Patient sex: M
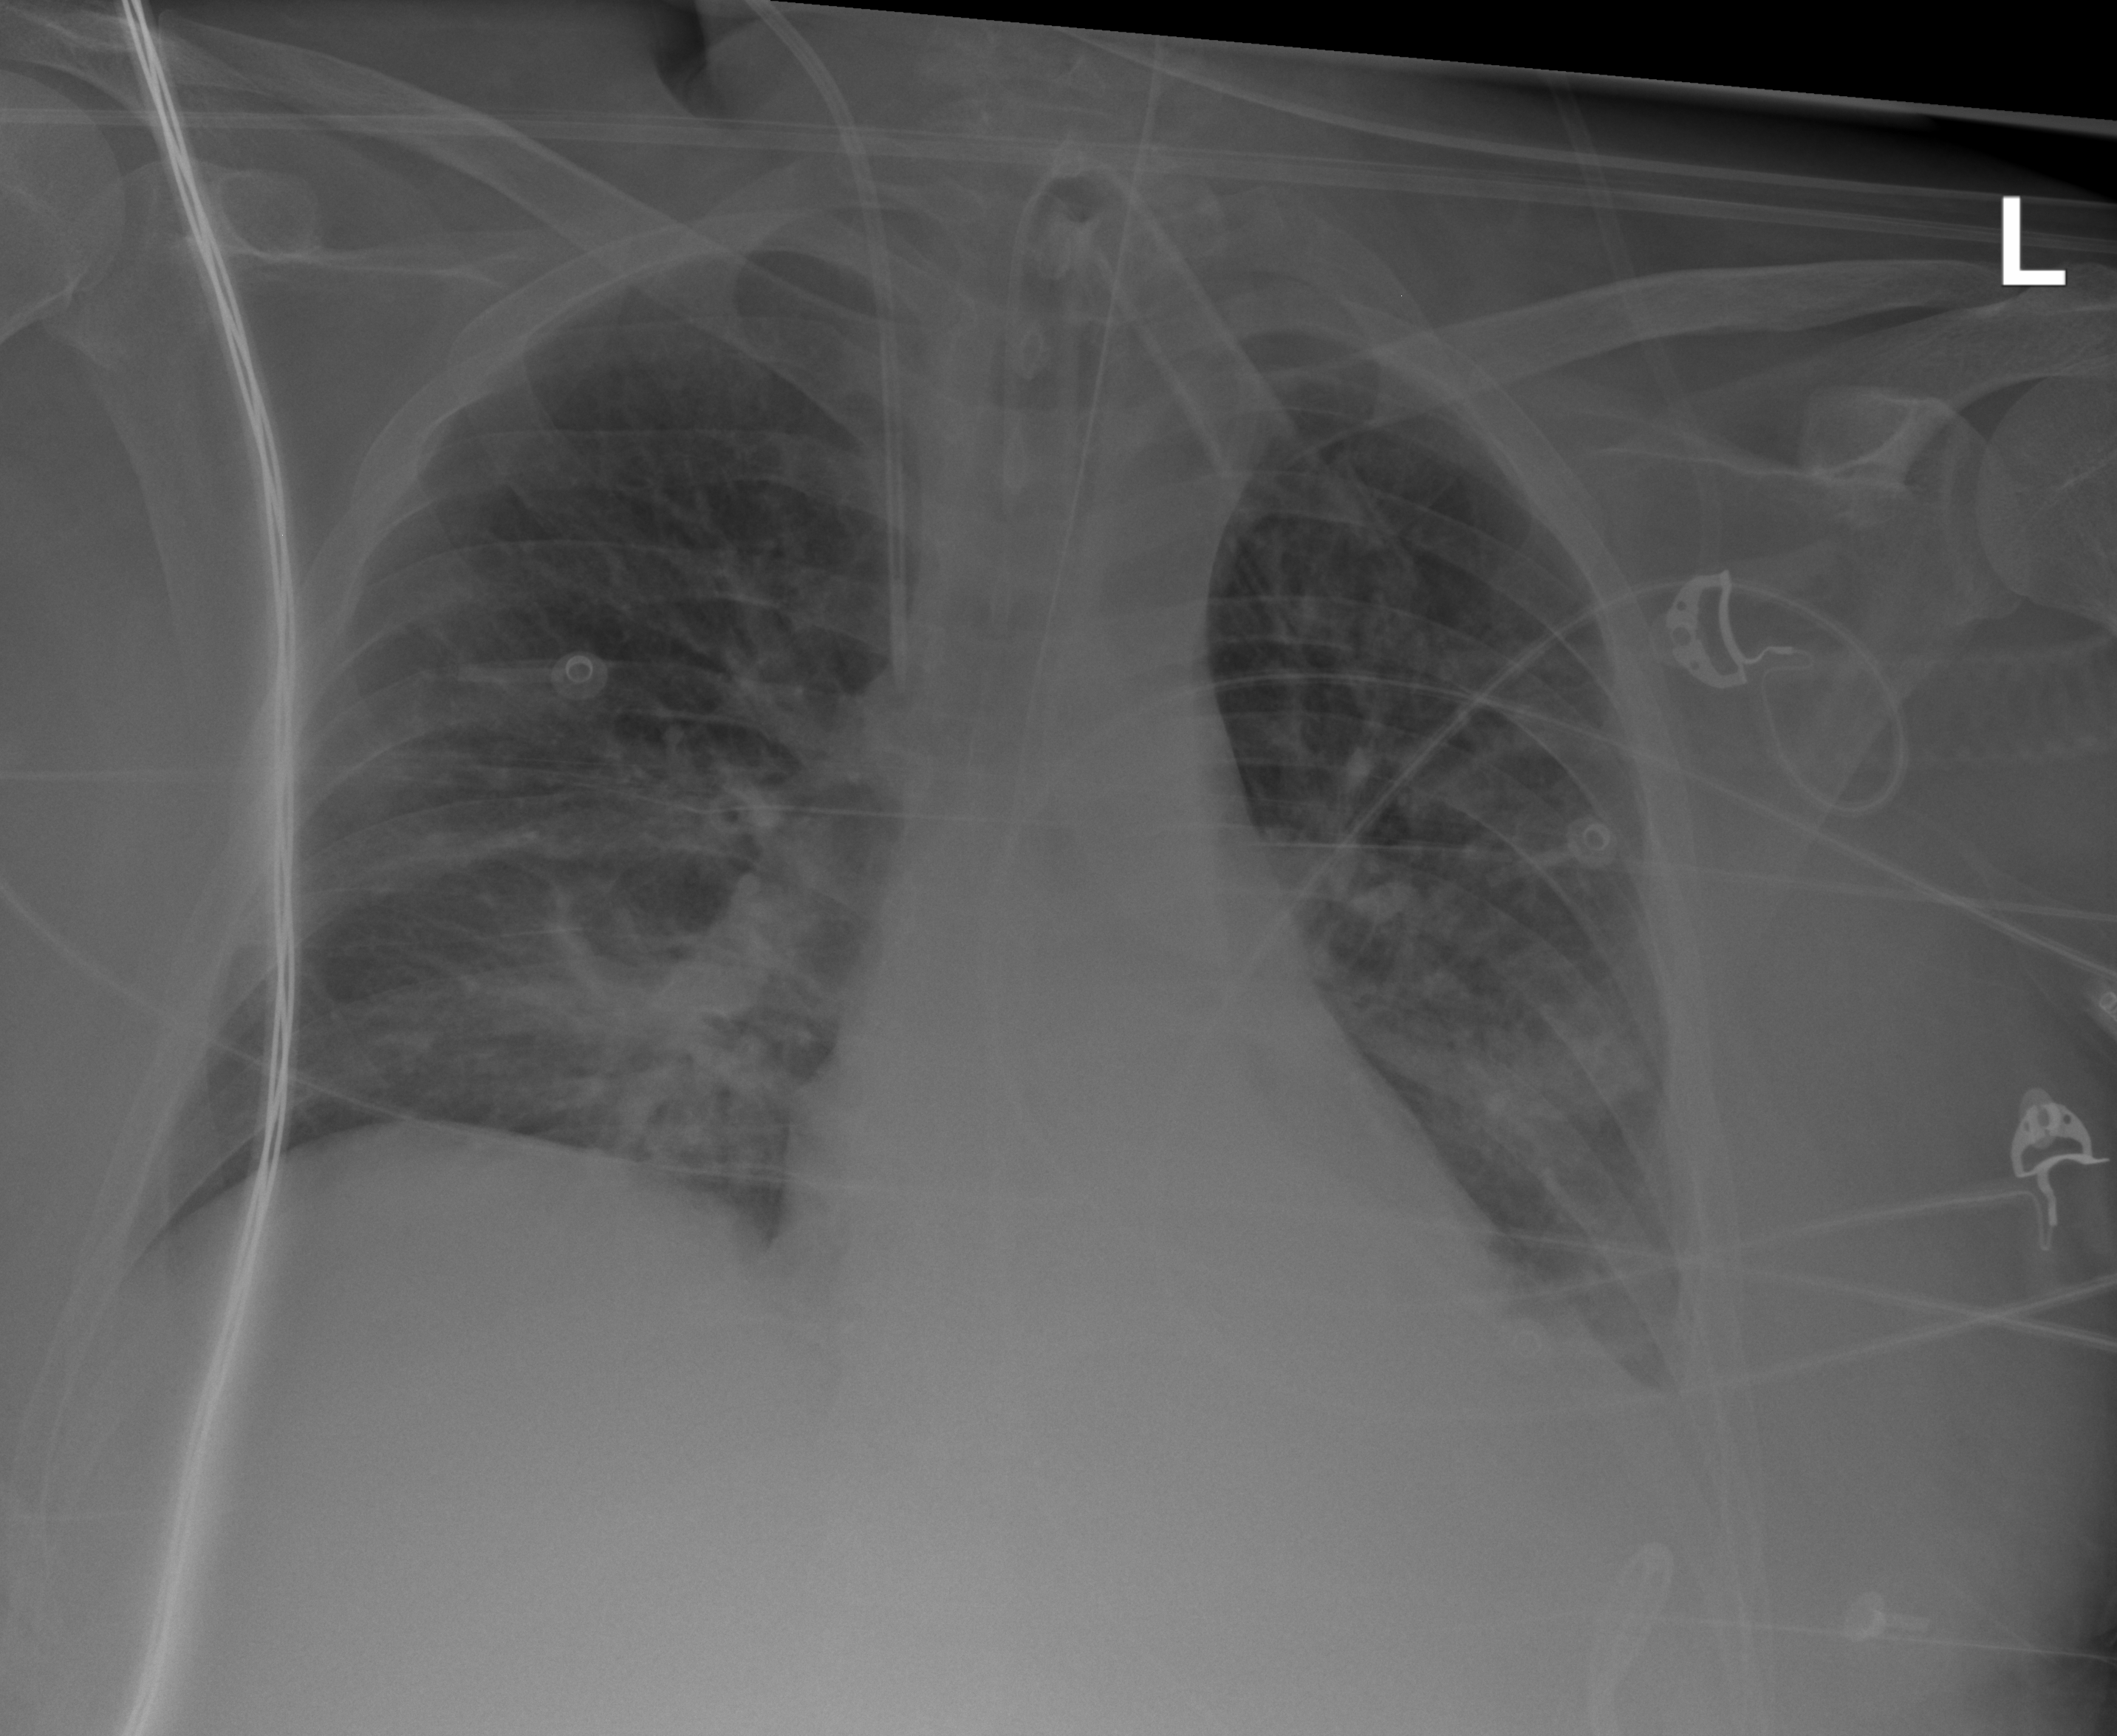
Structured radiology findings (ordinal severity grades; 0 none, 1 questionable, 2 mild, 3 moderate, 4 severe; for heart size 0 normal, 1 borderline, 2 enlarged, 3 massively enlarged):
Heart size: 0
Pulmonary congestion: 2
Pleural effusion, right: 0
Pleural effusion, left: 1
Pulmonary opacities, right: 2
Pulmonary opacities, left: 2
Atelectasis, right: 2
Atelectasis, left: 2